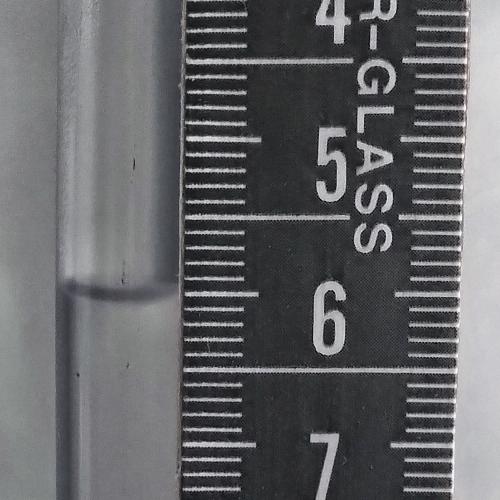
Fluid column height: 6.0 cm